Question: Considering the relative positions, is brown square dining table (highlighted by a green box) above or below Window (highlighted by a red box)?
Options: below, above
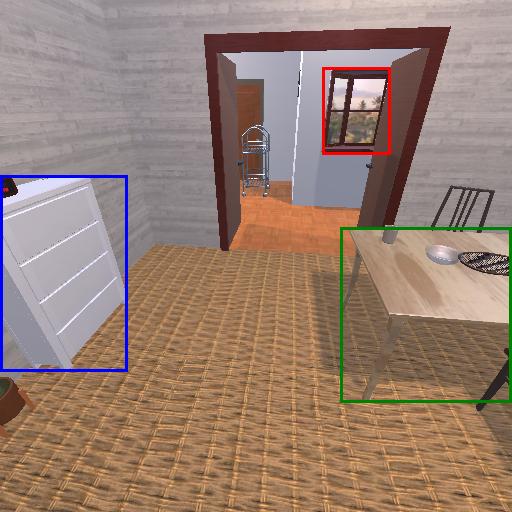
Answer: below